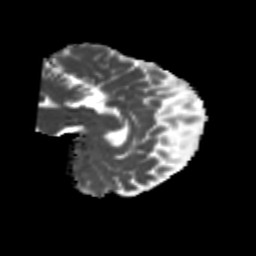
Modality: MD
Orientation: sagittal
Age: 24
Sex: female
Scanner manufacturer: siemens
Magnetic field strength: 3 T
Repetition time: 1.8 s
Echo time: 0.07 s